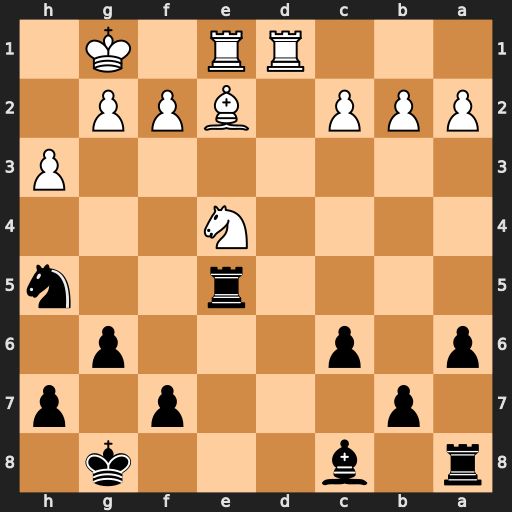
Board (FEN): r1b3k1/1p3p1p/p1p3p1/4r2n/4N3/7P/PPP1BPP1/3RR1K1
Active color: b
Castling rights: -
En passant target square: -
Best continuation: Rxe4 Bxh5 Rxe1+ Rxe1 gxh5